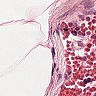
Metastatic tissue present: no